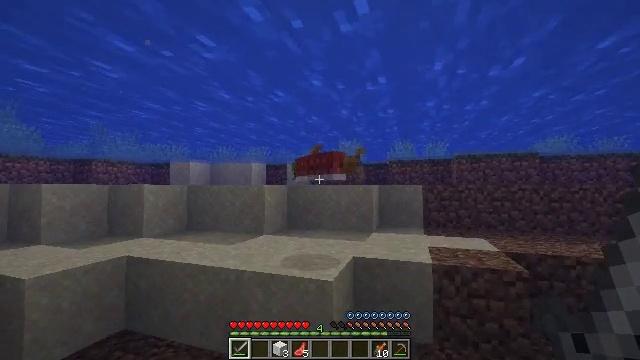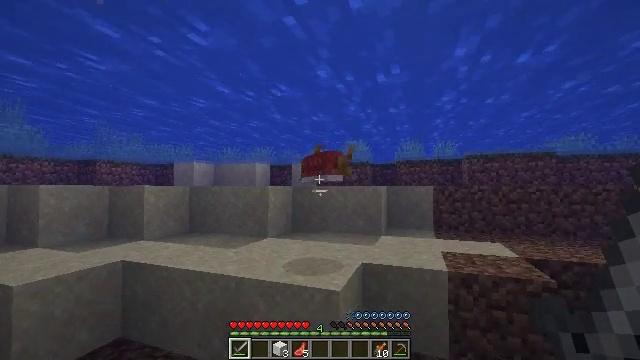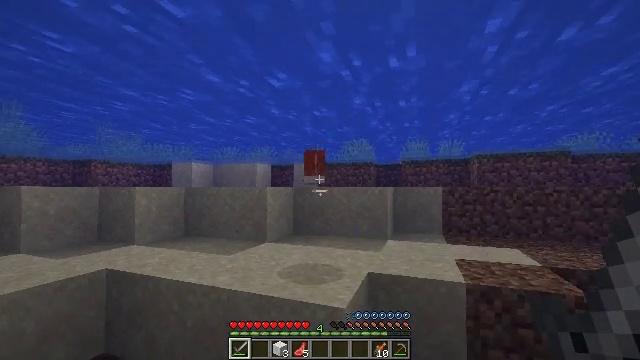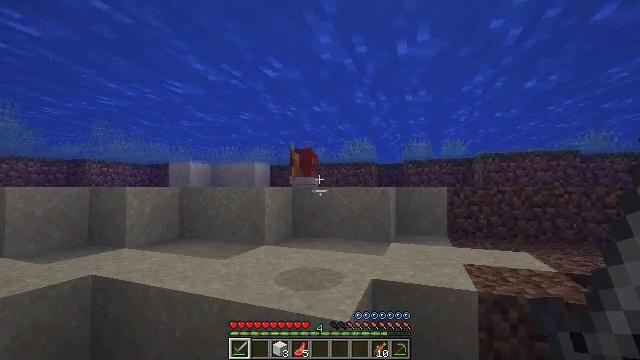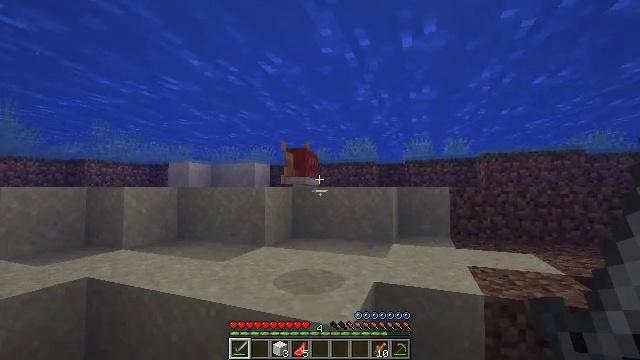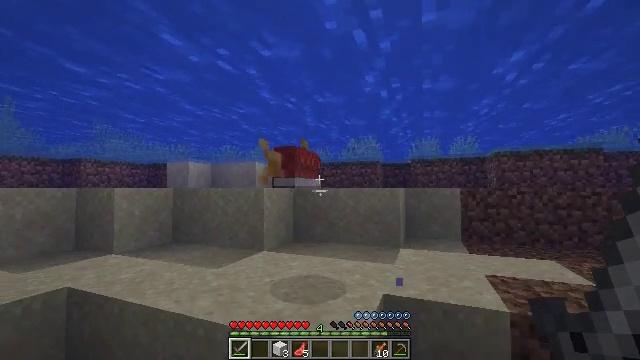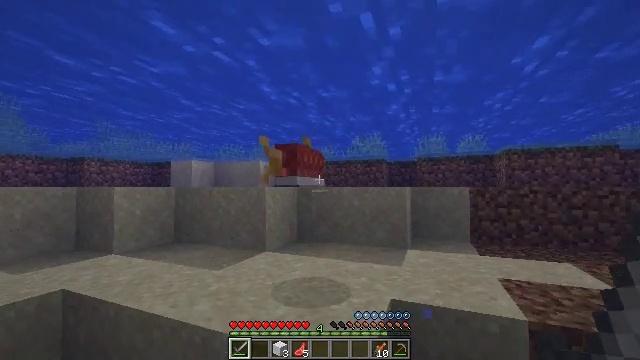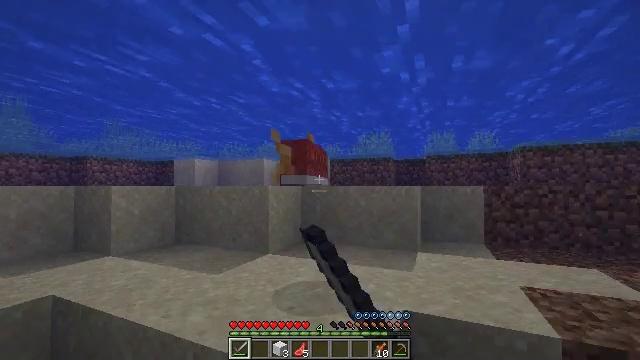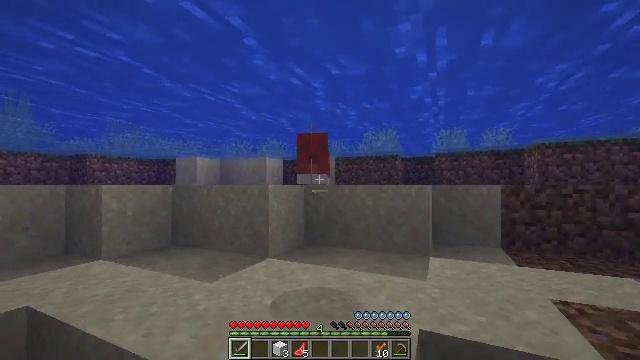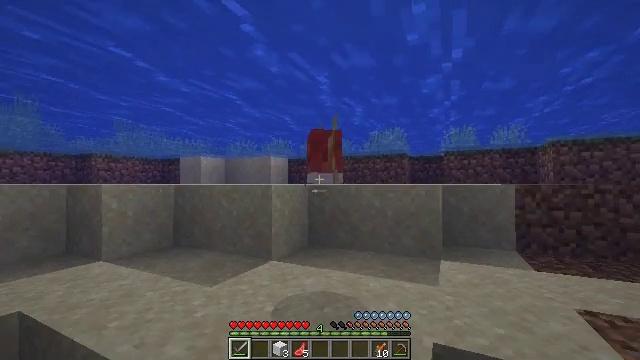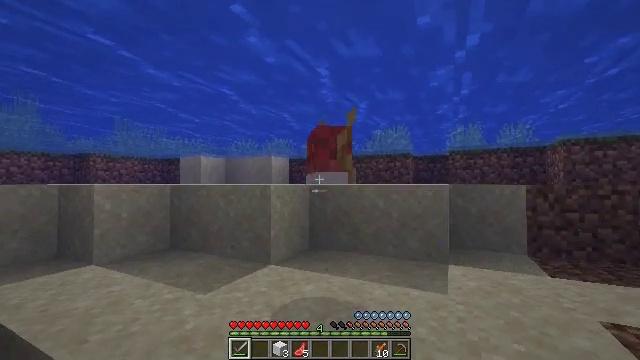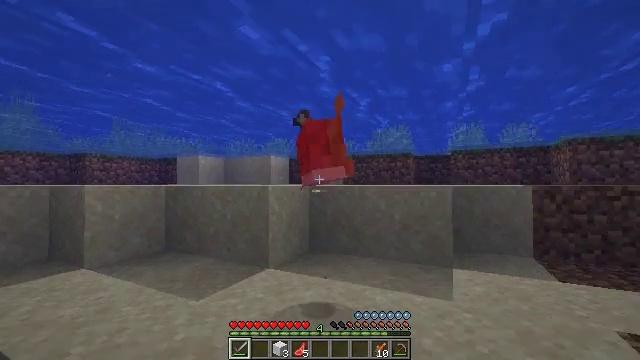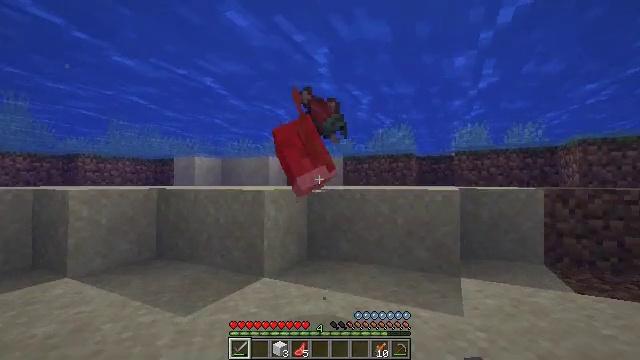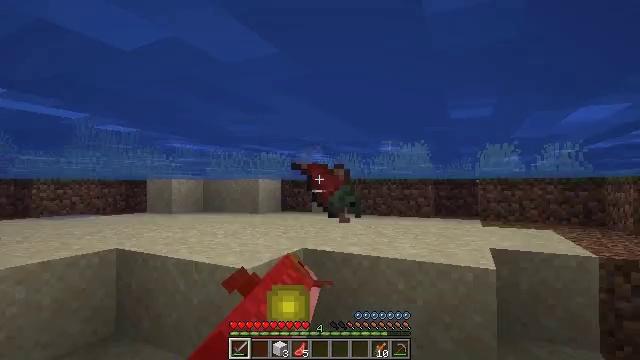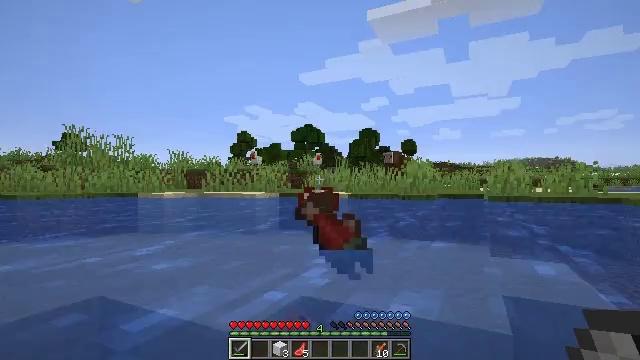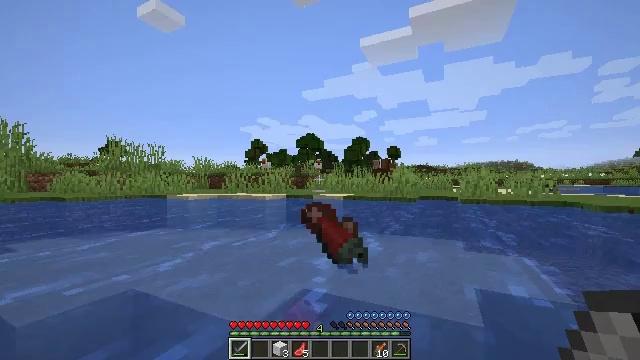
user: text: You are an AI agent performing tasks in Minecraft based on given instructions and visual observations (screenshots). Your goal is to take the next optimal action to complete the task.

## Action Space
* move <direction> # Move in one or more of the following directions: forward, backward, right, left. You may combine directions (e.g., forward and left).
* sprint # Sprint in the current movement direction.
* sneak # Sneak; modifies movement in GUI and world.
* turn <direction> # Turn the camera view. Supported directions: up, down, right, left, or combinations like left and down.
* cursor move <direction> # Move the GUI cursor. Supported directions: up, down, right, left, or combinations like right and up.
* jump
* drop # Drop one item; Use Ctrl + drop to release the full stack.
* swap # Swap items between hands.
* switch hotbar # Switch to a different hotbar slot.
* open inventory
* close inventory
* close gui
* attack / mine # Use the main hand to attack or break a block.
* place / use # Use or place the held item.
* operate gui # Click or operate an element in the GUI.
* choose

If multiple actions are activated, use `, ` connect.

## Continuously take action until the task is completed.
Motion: motion action
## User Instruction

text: Kill aquatic mobs.
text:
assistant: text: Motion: move forward, turn left
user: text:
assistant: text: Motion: move forward
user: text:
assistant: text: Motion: move forward
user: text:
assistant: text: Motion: move forward
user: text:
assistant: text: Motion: move forward
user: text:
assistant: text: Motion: move forward, attack / mine
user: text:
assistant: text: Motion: move forward, turn left, attack / mine
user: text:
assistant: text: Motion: move forward, turn left, attack / mine
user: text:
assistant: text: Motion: move forward, turn left
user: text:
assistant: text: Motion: move forward
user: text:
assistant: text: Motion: move forward, jump
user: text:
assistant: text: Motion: move forward, jump
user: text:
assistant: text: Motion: move forward, jump
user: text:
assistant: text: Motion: move forward, jump
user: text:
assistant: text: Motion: move forward, jump
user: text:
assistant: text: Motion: move forward
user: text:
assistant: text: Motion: move forward
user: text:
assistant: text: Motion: move forward, turn down
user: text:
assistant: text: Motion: move forward, turn down
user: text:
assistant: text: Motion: move forward
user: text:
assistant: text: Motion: move forward
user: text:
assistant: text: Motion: move forward, turn down
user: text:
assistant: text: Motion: move forward, turn right and down
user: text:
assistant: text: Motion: move forward, turn right and down
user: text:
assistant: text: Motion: move forward, turn right and down
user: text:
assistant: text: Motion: move forward, turn right and down
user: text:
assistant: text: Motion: move forward, turn right
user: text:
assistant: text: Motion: move forward, turn right and down
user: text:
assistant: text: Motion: move forward, turn right and down
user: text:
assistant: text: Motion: move forward, turn right and down